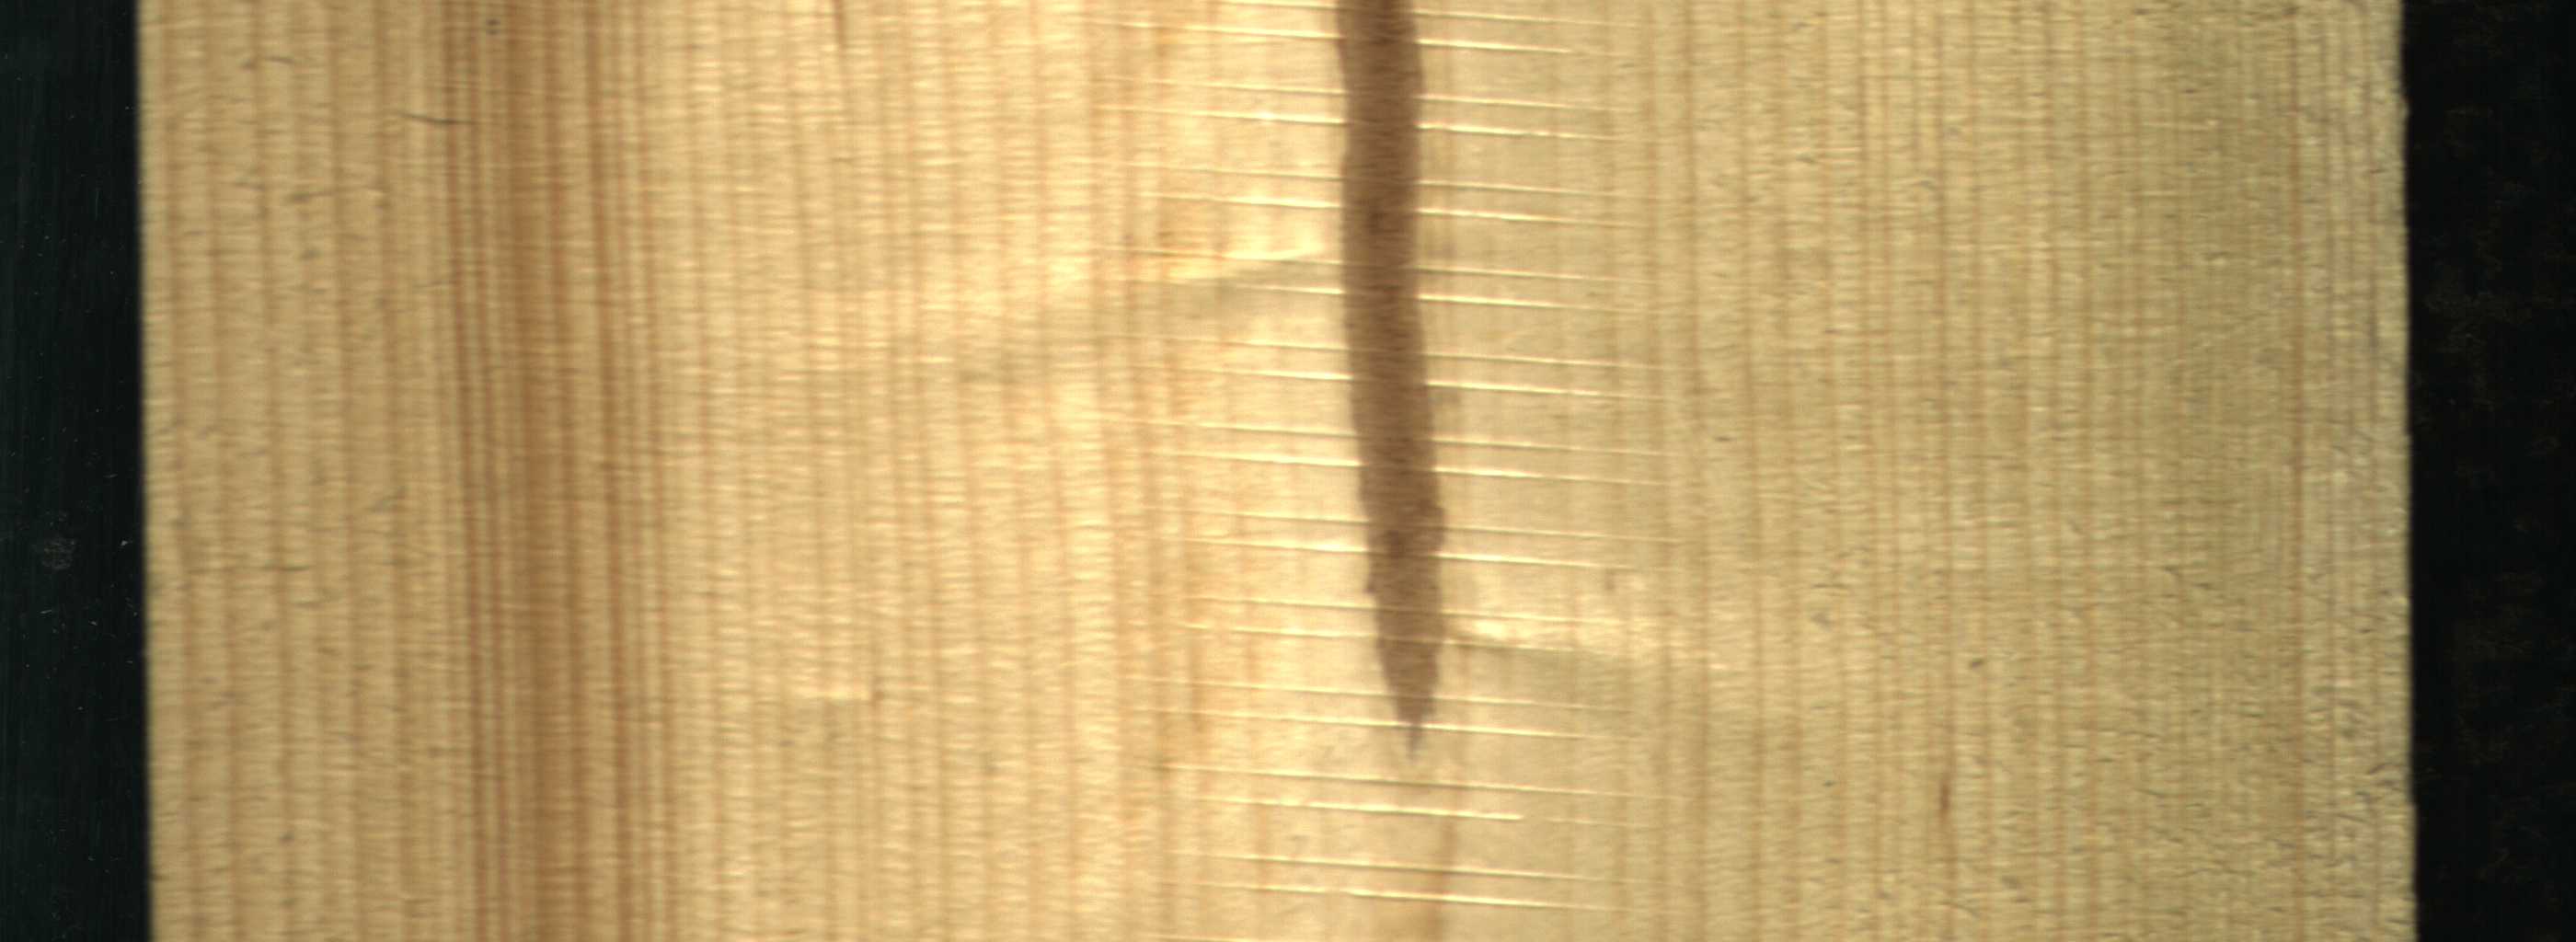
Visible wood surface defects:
Marrow